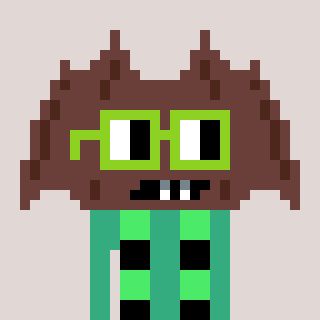
a pixel art character with square light green glasses, a bat-shaped head and a teal-colored body on a warm background